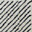
Piece: xx